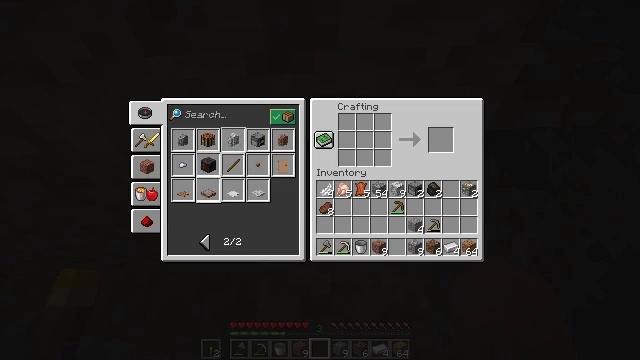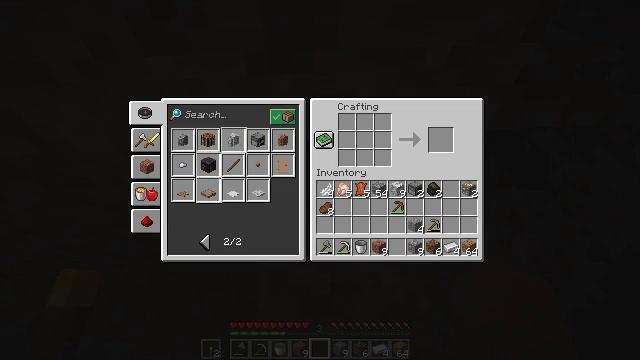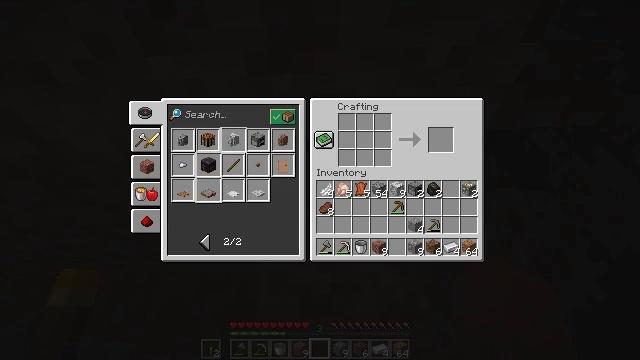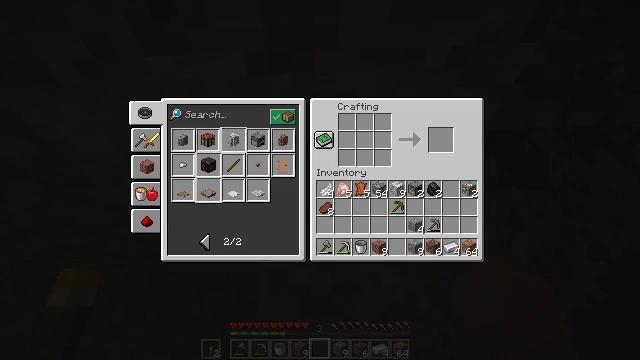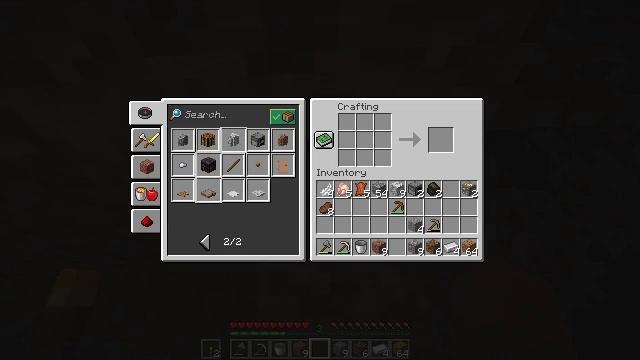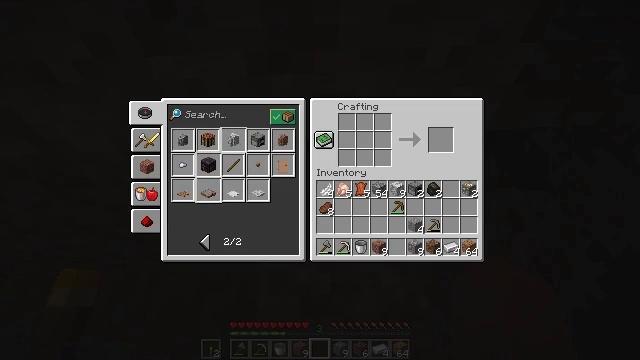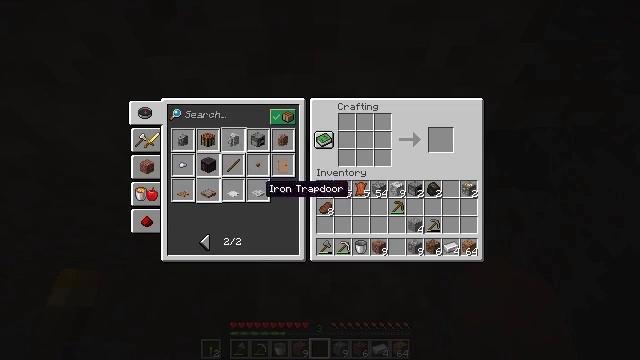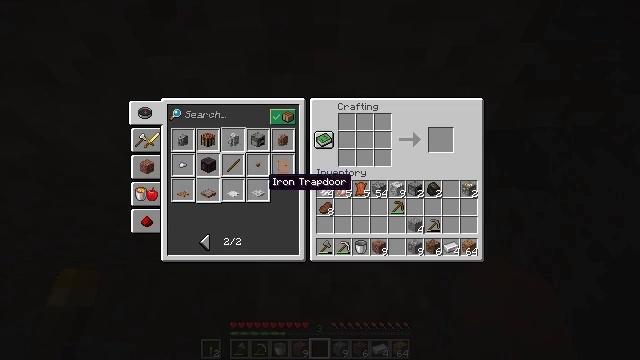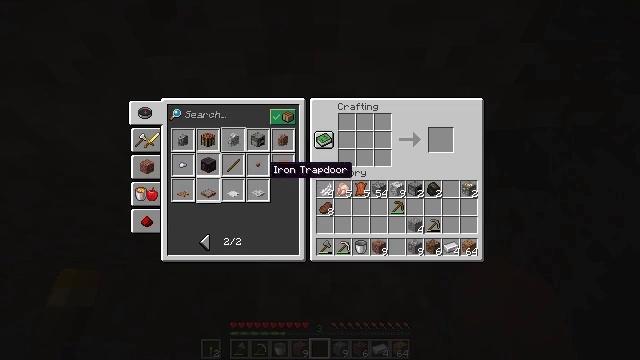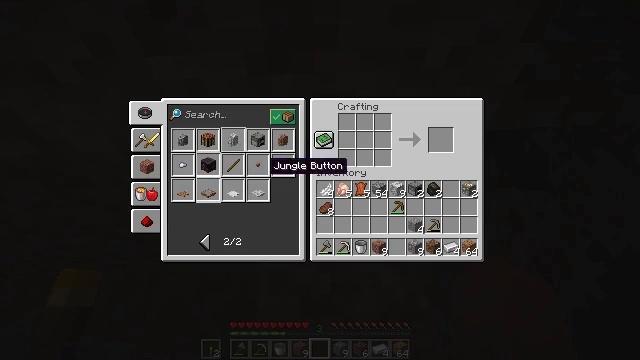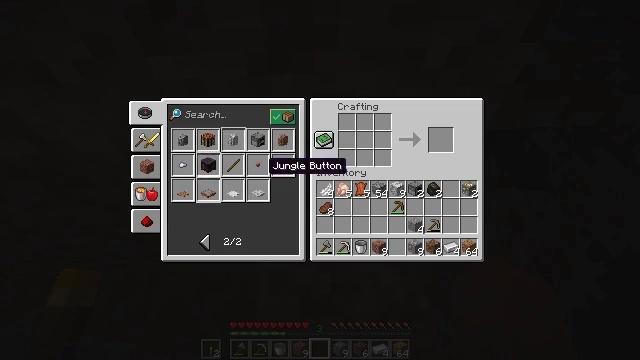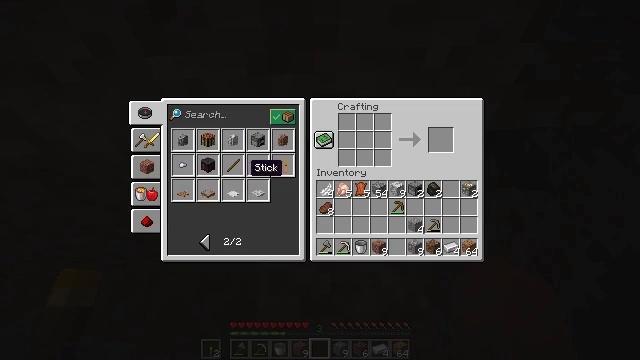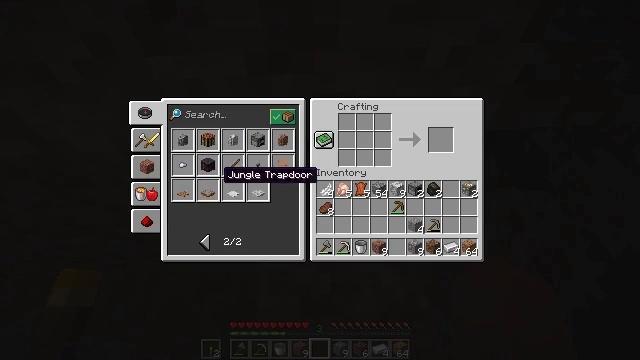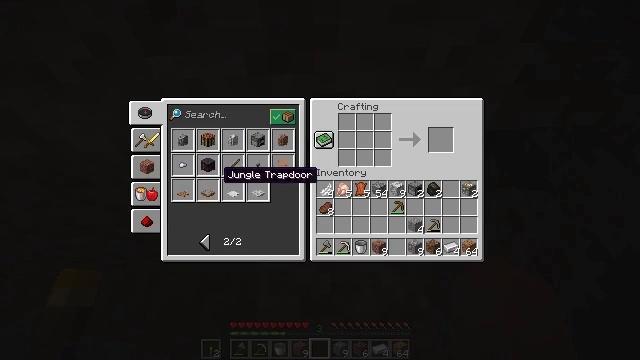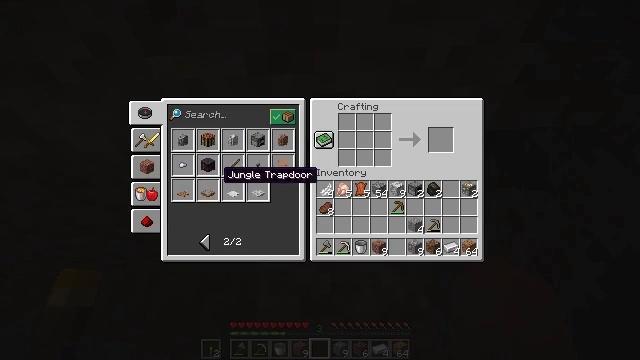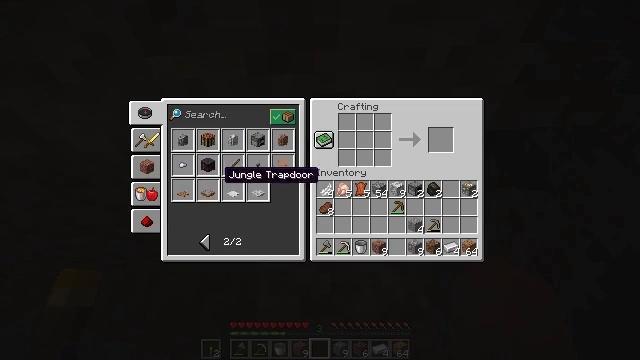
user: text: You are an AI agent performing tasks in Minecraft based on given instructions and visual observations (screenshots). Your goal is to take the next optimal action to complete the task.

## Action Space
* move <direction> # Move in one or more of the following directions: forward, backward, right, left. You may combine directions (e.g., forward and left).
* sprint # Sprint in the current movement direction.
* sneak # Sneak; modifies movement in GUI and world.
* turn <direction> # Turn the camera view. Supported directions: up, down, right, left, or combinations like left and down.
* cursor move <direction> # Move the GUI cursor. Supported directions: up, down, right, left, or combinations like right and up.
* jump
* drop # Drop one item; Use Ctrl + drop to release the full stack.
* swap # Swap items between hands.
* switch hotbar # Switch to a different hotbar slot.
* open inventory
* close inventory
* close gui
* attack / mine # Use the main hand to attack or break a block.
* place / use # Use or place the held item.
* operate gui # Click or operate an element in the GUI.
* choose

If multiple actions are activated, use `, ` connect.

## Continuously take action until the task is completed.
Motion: motion action
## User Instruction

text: Produce a jungle trapdoor from jungle planks in the crafting menu.
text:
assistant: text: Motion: no_op
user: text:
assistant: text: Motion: cursor move up
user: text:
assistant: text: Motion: cursor move up
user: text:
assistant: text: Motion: cursor move up
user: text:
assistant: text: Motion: no_op
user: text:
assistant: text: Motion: cursor move up
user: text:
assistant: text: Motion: cursor move up
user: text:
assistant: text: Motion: cursor move up
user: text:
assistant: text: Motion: no_op
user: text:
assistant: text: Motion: no_op
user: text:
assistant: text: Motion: cursor move left
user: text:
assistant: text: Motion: cursor move left
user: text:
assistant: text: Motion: no_op
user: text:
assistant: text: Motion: no_op
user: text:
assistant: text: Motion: no_op
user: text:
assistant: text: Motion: no_op
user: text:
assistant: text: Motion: no_op
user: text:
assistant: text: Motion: no_op
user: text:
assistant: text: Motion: no_op
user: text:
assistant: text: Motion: no_op
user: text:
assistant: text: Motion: no_op
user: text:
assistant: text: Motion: operate gui
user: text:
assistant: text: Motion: operate gui
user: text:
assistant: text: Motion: operate gui
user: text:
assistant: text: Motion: cursor move right and up
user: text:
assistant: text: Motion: cursor move right and up
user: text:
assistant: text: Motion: cursor move right
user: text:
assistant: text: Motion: no_op
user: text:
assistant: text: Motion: no_op
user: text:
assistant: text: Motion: cursor move down